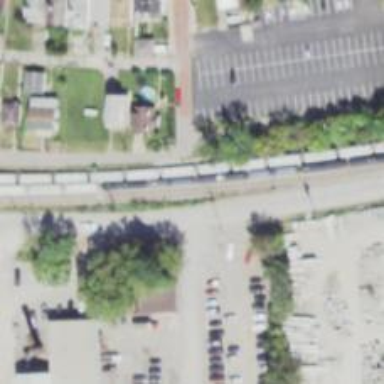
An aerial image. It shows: Railway siding with rails.